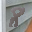
Label: 8